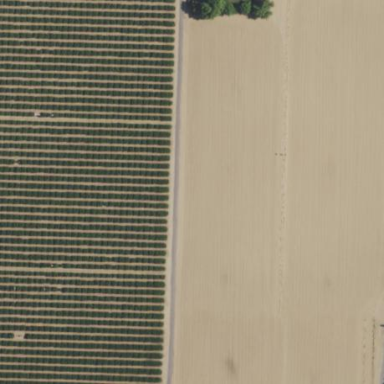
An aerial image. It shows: Vineyard.